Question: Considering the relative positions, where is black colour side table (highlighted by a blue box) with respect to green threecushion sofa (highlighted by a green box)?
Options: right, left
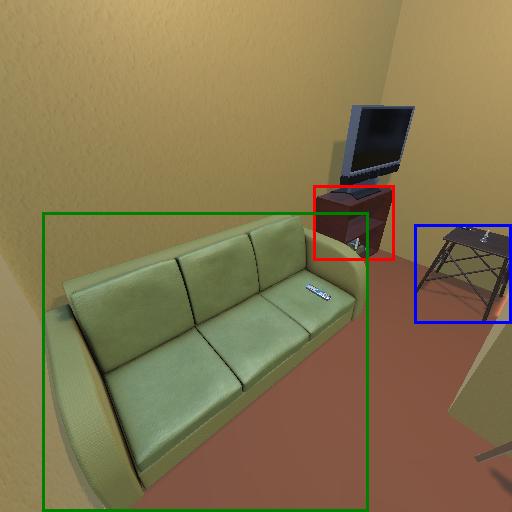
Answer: right